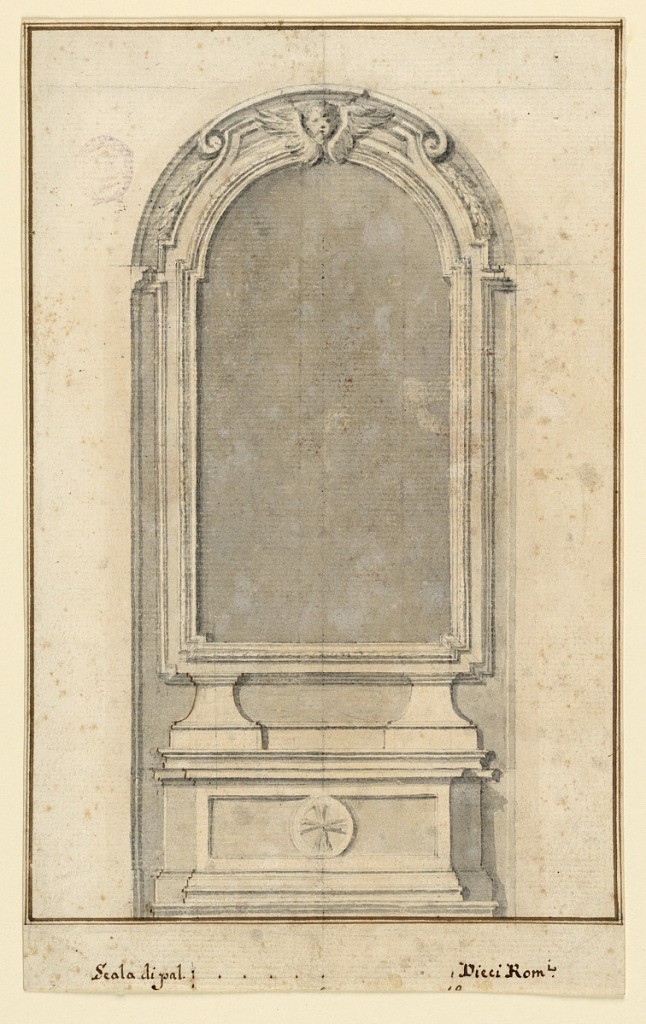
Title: The elevation of an altar
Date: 1760–1790
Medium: Black chalk, pen, ink, brush and grey water color on paper
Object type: Drawing
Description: Vertical rectangle. Two feet support the frame of the painting, the mouldings of which are connected with the entablature of the chapel. A volute pediment is on top of the frame. A cherub is beneath it. Two framing lines.